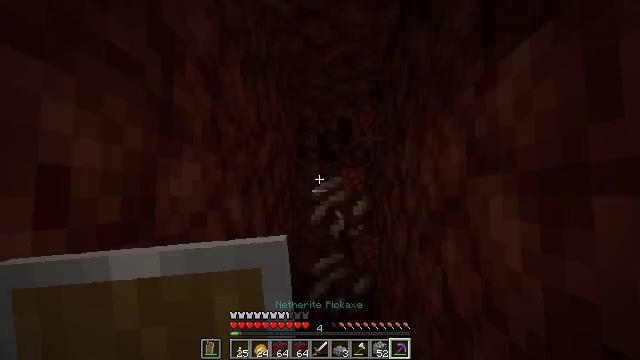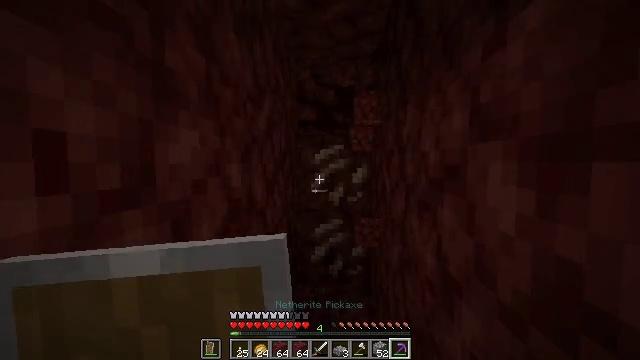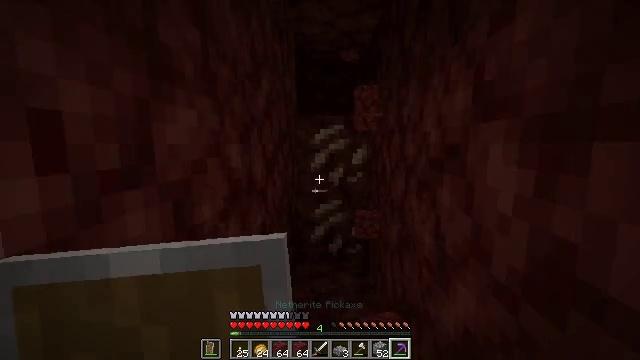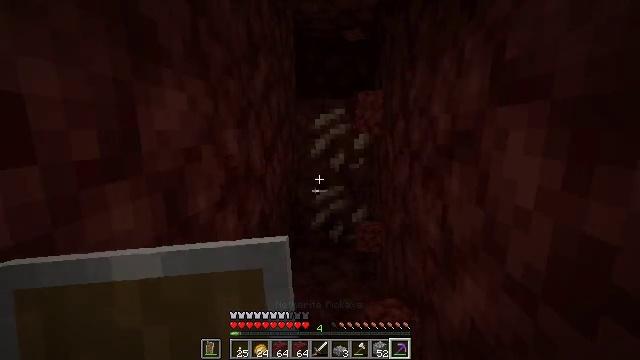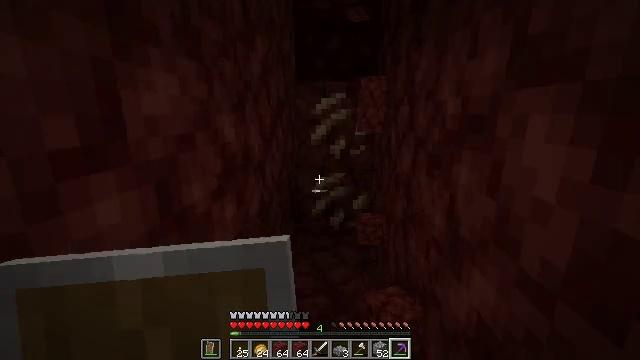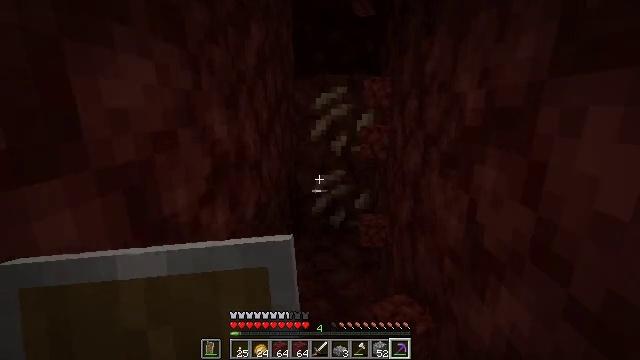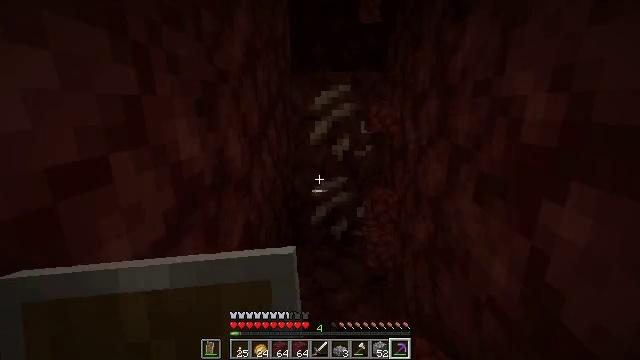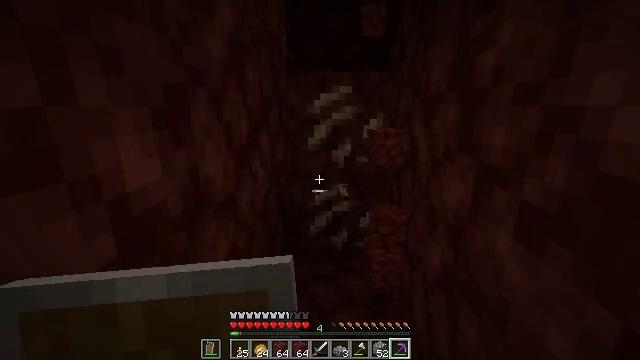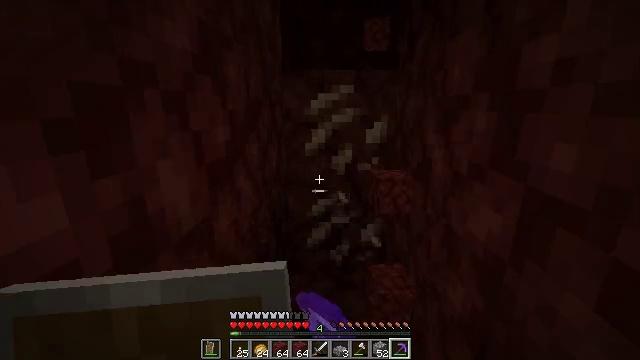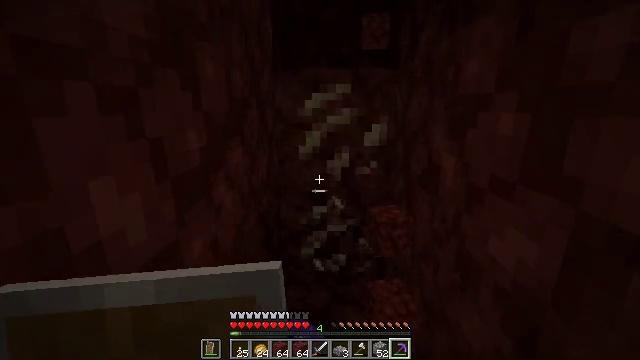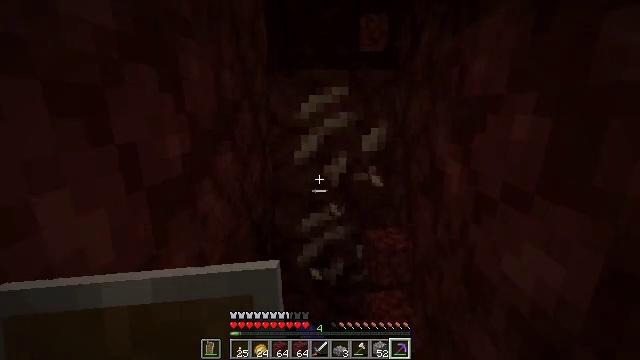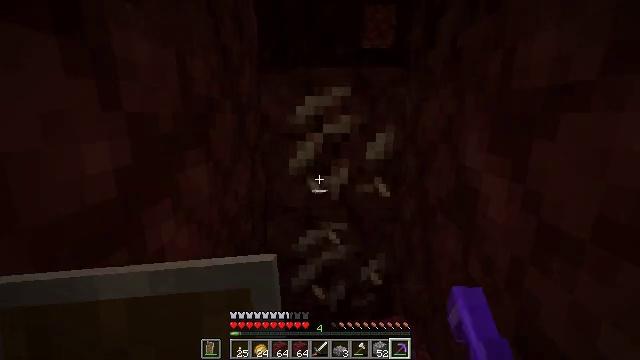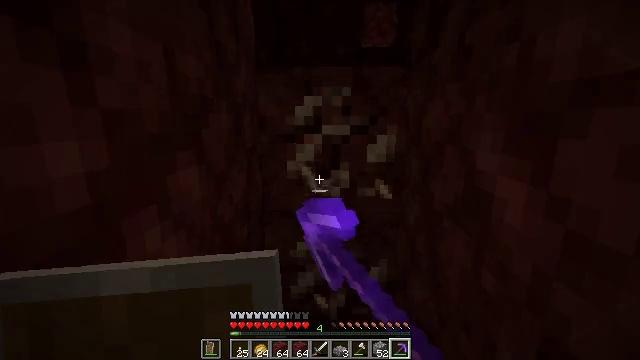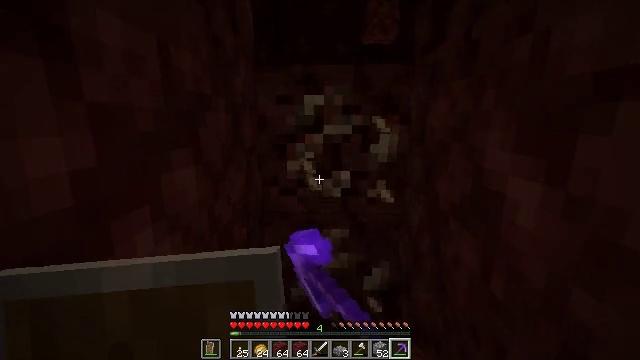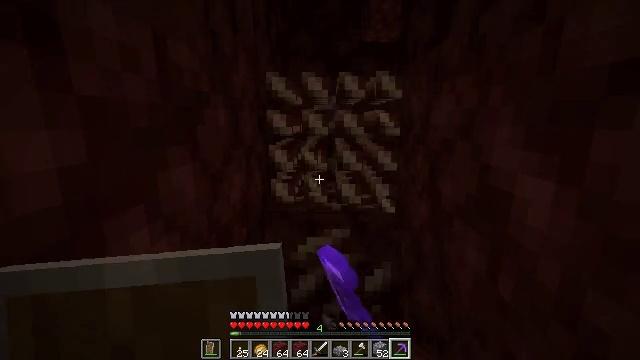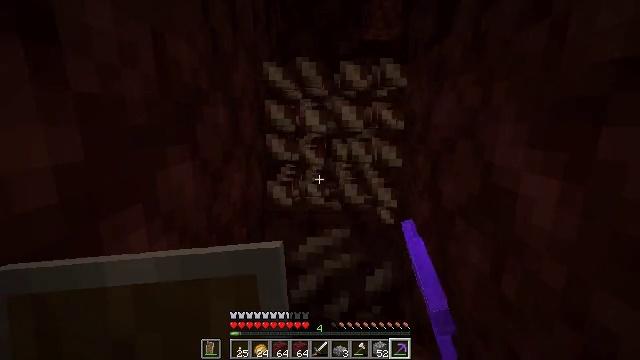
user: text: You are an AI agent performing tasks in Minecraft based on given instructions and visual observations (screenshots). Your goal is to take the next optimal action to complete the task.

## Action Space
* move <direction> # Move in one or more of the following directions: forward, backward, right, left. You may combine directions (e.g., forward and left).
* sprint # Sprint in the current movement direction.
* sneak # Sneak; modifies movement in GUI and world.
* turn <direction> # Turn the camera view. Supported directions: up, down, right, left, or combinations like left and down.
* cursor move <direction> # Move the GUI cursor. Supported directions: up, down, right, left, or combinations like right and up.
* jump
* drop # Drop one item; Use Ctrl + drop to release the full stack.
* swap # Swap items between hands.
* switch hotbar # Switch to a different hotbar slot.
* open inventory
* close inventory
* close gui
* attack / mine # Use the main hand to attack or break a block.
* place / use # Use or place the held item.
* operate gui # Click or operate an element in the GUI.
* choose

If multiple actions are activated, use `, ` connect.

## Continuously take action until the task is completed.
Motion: motion action
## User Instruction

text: Dig up the nether quartz ore.
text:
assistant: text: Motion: turn down
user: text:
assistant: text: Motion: turn down
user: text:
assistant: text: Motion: move forward, turn down
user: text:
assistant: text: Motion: move forward, turn down
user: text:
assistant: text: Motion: move forward
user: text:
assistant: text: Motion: move forward
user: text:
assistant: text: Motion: move forward, attack / mine
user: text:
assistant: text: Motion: move forward, attack / mine
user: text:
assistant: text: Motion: move forward, attack / mine
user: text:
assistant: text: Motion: move forward, attack / mine
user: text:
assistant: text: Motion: turn up, attack / mine
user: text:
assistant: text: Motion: attack / mine
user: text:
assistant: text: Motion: attack / mine
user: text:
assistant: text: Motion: attack / mine
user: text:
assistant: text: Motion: attack / mine
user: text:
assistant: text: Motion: attack / mine
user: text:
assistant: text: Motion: attack / mine
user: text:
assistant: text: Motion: attack / mine
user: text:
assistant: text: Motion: turn down, attack / mine
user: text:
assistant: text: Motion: turn down, attack / mine
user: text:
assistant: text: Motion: turn down, attack / mine
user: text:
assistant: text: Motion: attack / mine
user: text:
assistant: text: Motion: attack / mine
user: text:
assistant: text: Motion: attack / mine
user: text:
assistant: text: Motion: attack / mine
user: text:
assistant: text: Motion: attack / mine
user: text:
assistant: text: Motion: attack / mine
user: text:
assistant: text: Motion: attack / mine
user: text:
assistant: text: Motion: attack / mine
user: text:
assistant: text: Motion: attack / mine